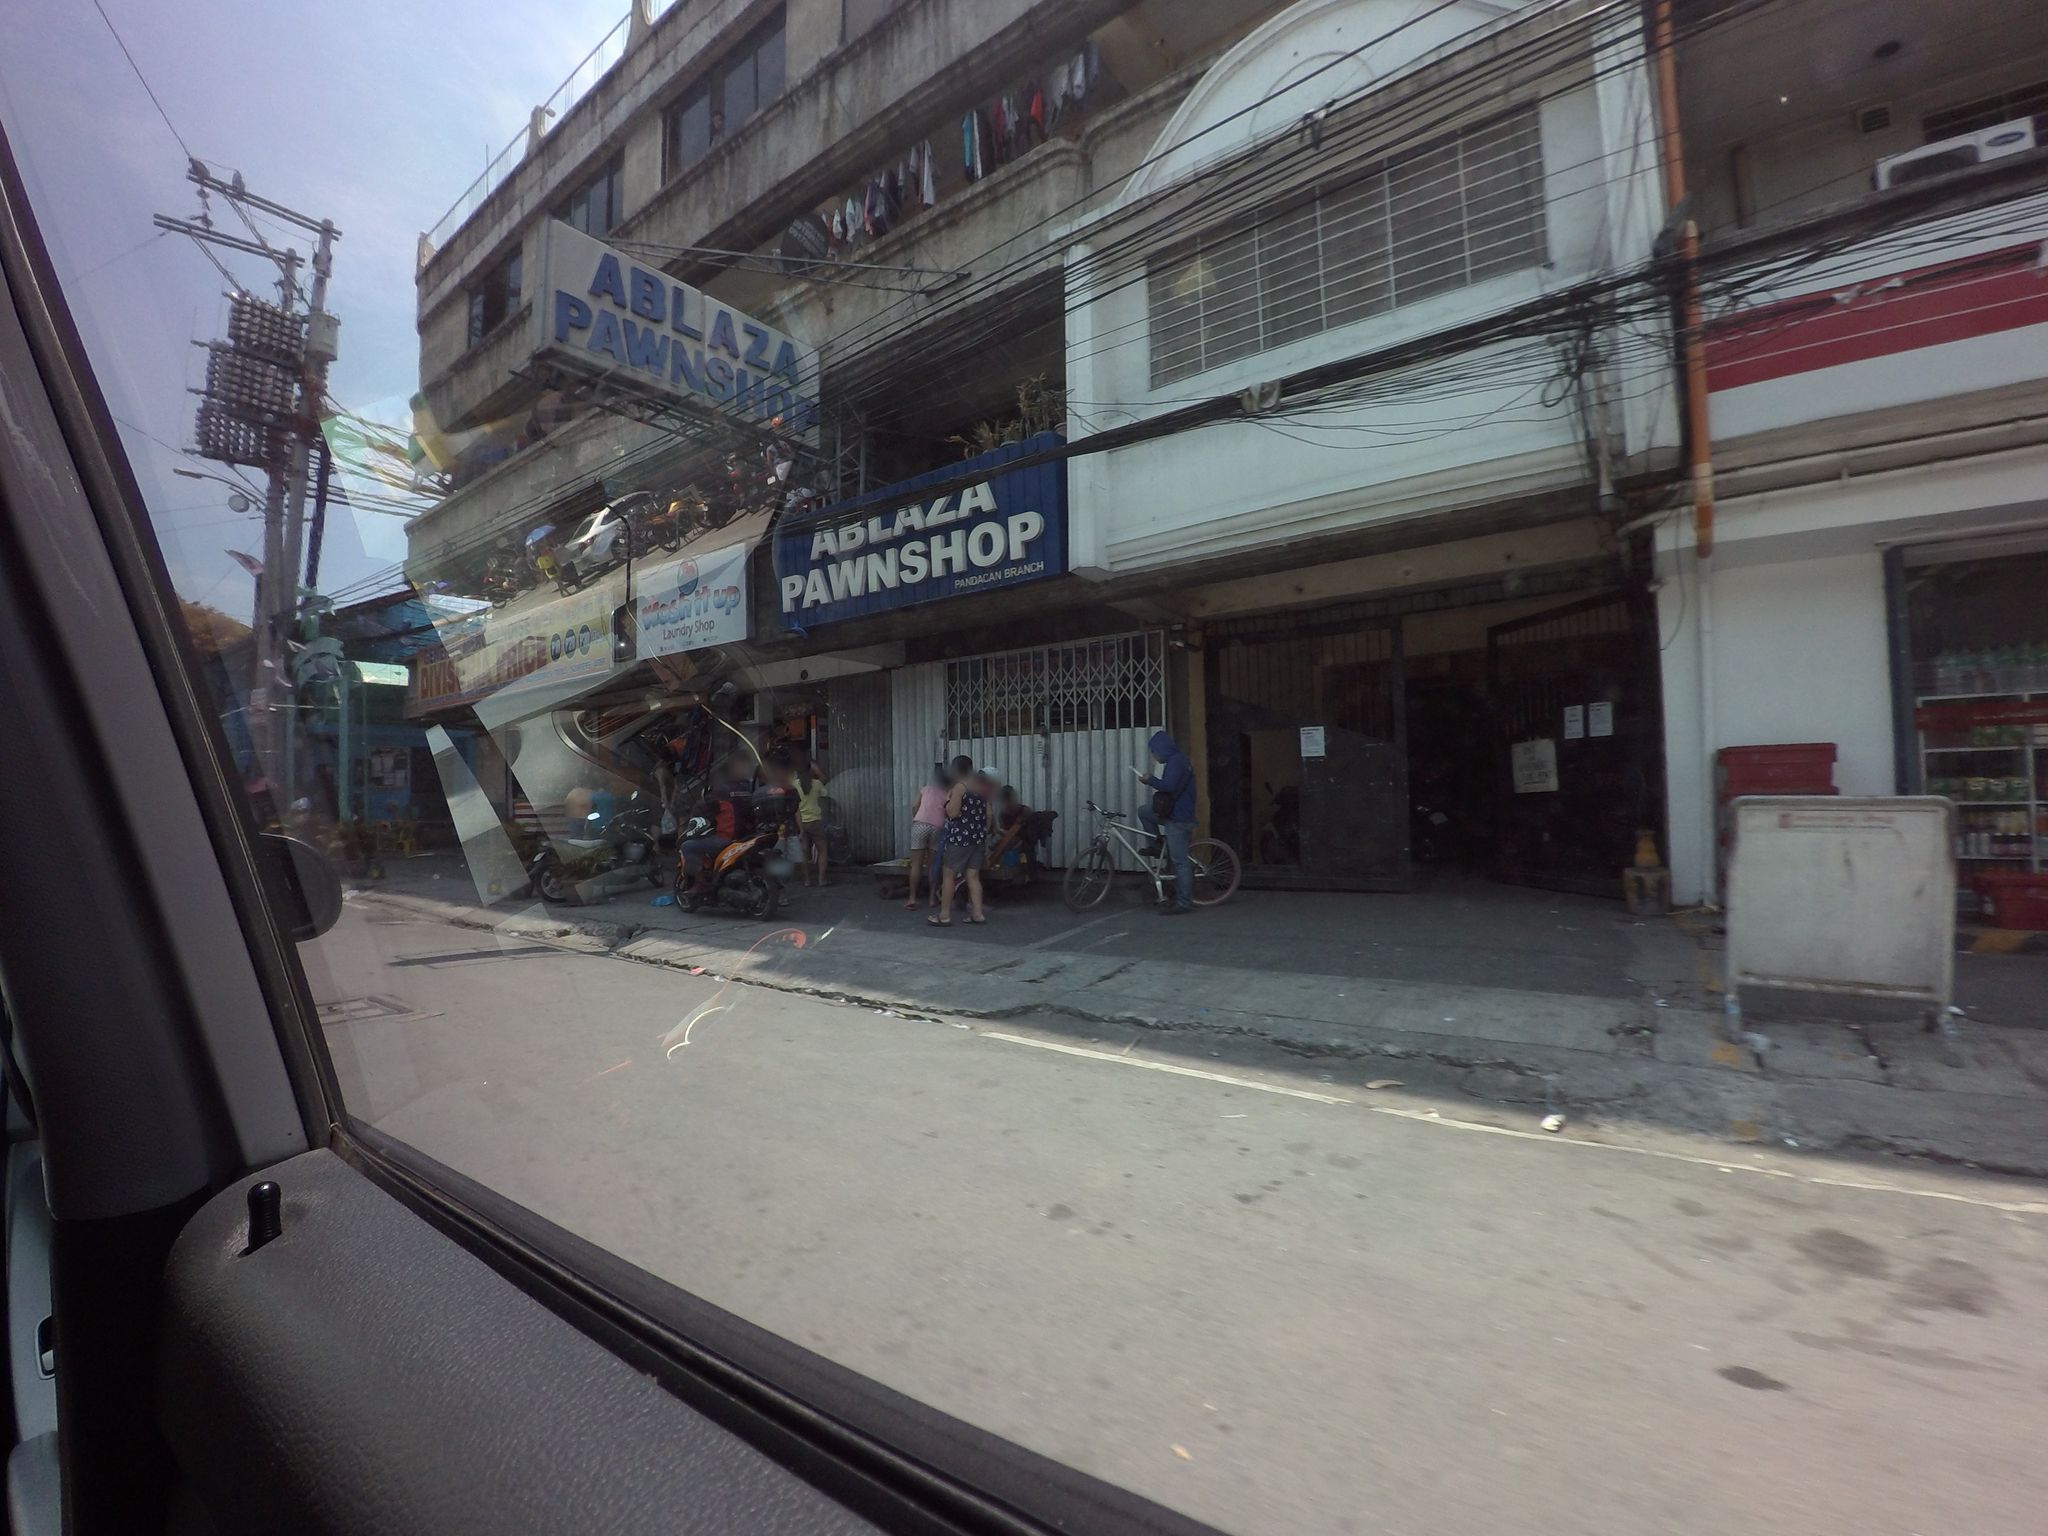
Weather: clear
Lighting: day
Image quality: good
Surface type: walking surface
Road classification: tertiary
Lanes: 2
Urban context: urban centre
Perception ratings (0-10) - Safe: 4.79, Lively: 7.38, Beautiful: 2.32, Boring: 2.97, Depressing: 6.08, Wealthy: 1.69